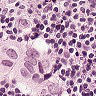
Metastatic tissue present: yes